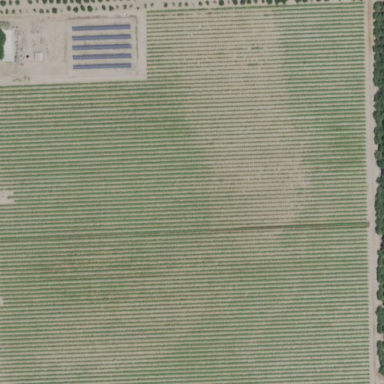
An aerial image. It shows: Vineyard growing grapes.